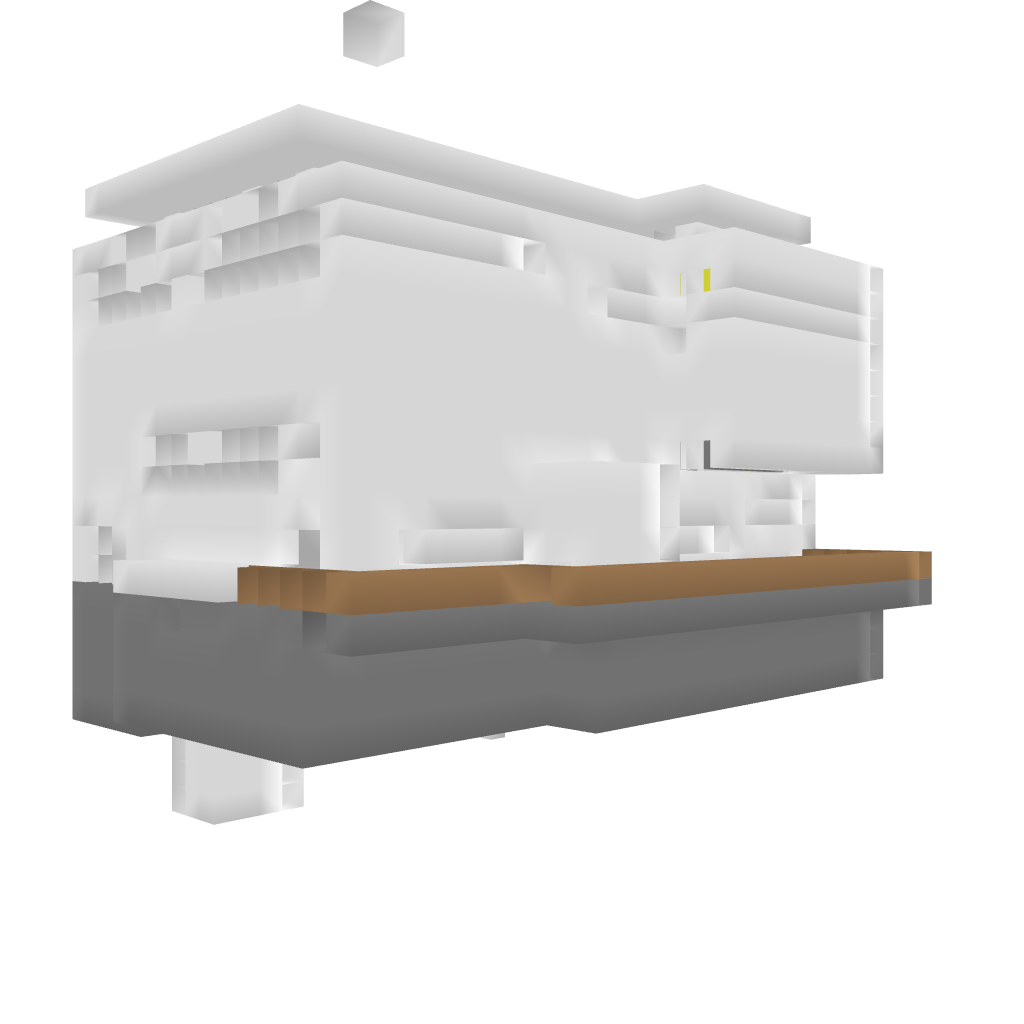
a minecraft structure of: Flying high tec modern house bad low quality